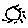
Label: sun